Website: lowes
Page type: review-order
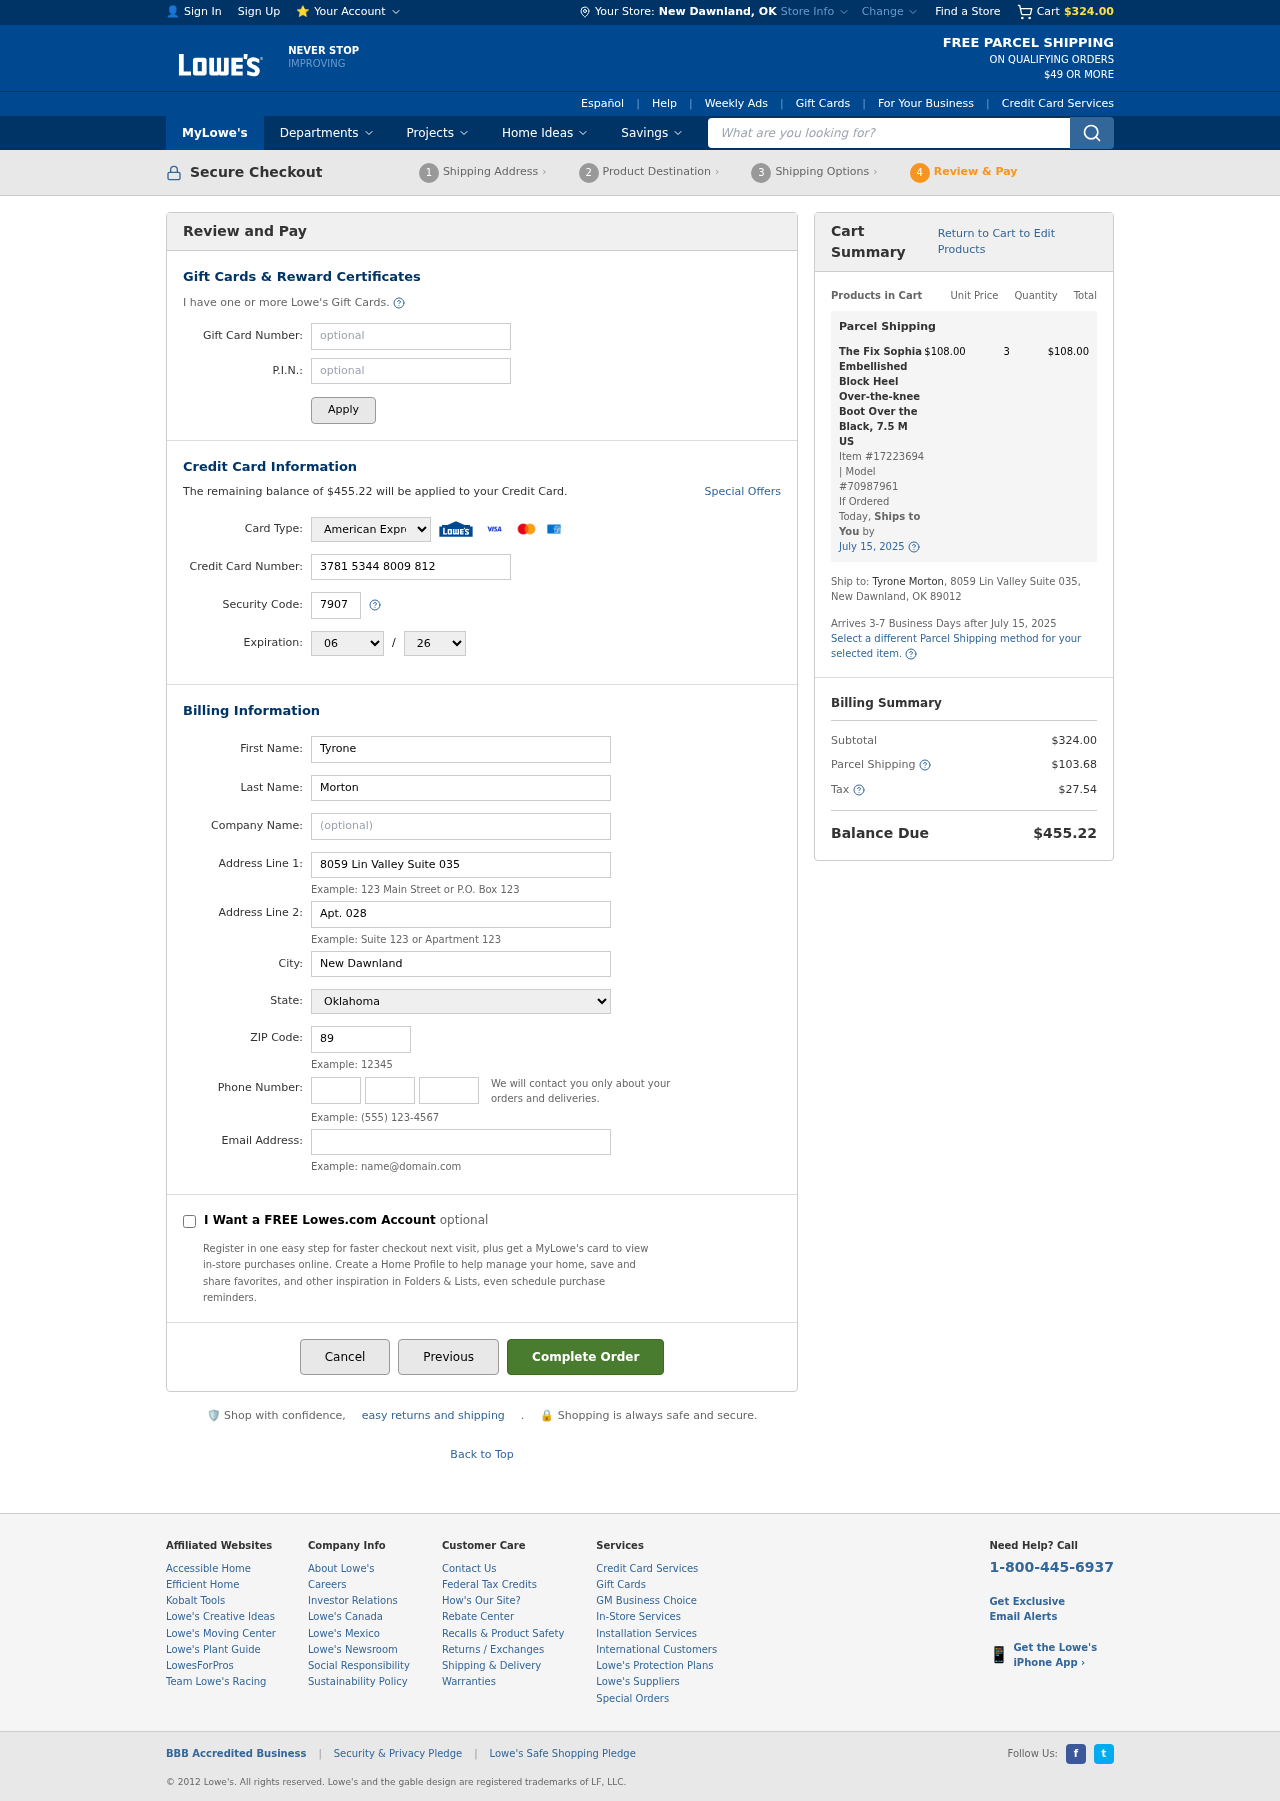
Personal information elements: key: PII_CARD_CVV
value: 7907
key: PII_CARD_EXPIRY_MONTH
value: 06
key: PII_CARD_EXPIRY_YEAR
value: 26
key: PII_CARD_NUMBER
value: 3781 5344 8009 812
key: PII_CARD_TYPE
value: American Express
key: PII_CITY
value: New Dawnland
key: PII_CITY_STATE
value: New Dawnland, OK
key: PII_EMAIL
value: tyronemorton@gmail.com
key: PII_FIRSTNAME
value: Tyrone
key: PII_LASTNAME
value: Morton
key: PII_PHONE_AREA
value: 902
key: PII_PHONE_PREFIX
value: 300
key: PII_PHONE_SUFFIX
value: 8474
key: PII_POSTCODE
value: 89012
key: PII_STATE
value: Oklahoma
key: PII_STREET
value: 8059 Lin Valley Suite 035
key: PII_STREET2
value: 8059 Lin Valley Suite 035
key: PII_STREET2
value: Apt. 028
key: PII_FULLNAME2
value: Tyrone Morton
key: PII_CITY_STATE_ZIP2
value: New Dawnland, OK 89012
Product elements: key: PRODUCT1_NAME
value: The Fix Sophia Embellished Block Heel Over-the-knee Boot Over the Black, 7.5 M US
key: PRODUCT1_PRICE
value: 108
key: PRODUCT1_QUANTITY
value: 3
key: PRODUCT1_ITEM_NUMBER
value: Item #17223694
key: PRODUCT1_MODEL_NUMBER
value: Model #70987961
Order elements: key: ORDER_SUBTOTAL
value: $324.00
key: ORDER_BALANCE_DUE
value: $455.22
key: ORDER_SHIPPING_DATE
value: July 15, 2025
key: ORDER_ITEM_TOTAL
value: $108.00
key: ORDER_SHIPPING_DATE2
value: July 15, 2025
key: ORDER_SHIPPING_COST
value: $103.68
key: ORDER_TAX
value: $27.54
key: ORDER_TOTAL
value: $455.22
Search elements: key: HEADER_SEARCH
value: What are you looking for?